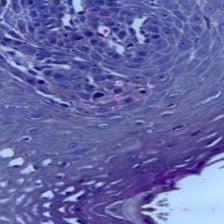
Diagnosis: Normal